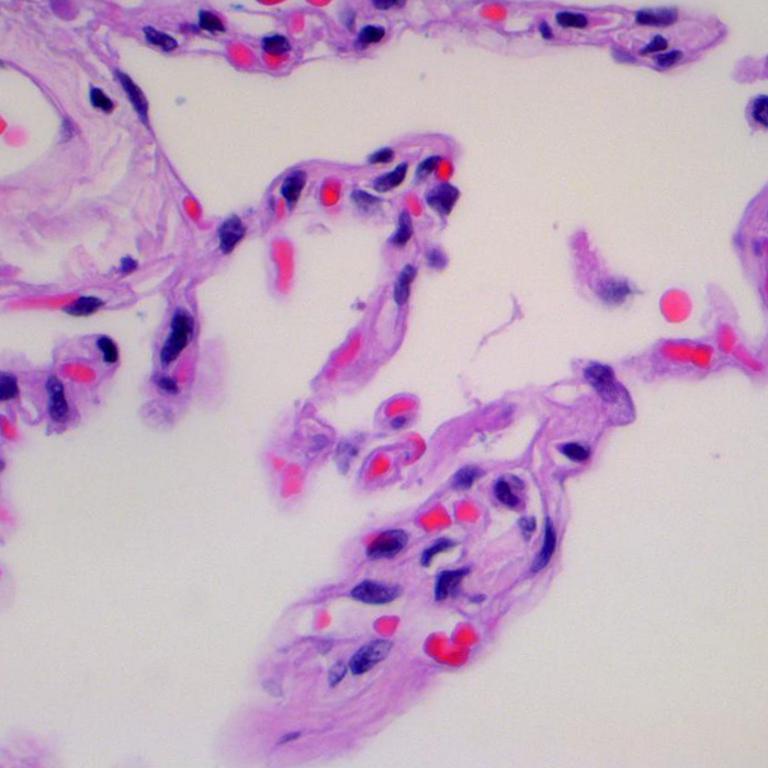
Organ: lung
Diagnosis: benign